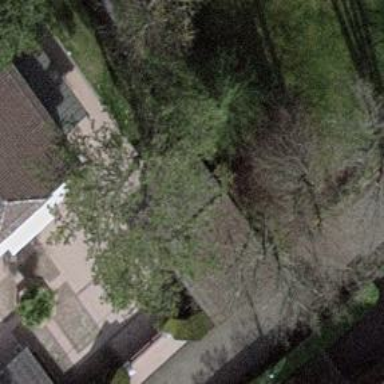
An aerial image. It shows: View of roof of building.